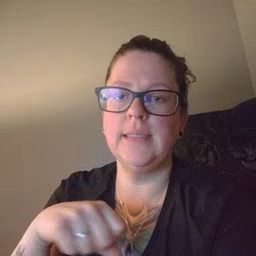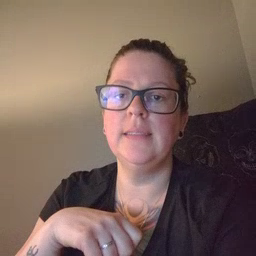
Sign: yes